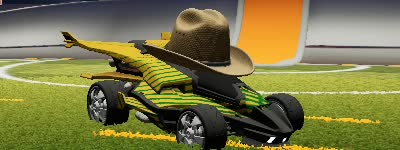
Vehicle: aftershock